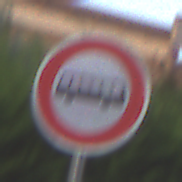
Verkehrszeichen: VerbotKraftomnibusse
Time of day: SunriseSunset
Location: Outdoor (Urban)
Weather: Clear
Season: NotSpecified
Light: Natural